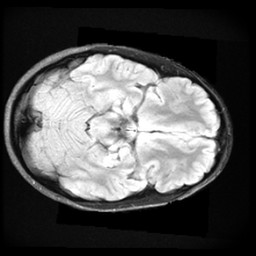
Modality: FLAIR
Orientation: axial
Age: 27
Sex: female
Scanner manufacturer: ge
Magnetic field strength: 3 T
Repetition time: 11 s
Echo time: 0.1497 s